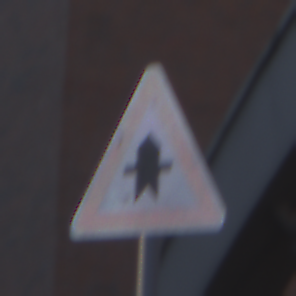
Verkehrszeichen: Vorfahrt
Umgebung: Outdoor, Urban
Tageszeit: SunriseSunset
Wetter: Clear
Licht: Natural
Jahreszeit: NotSpecified
Kontrast: MediumContrast